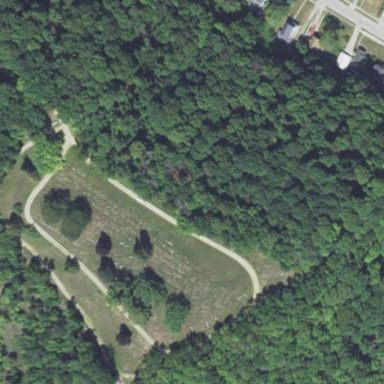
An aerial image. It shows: Cemetery.